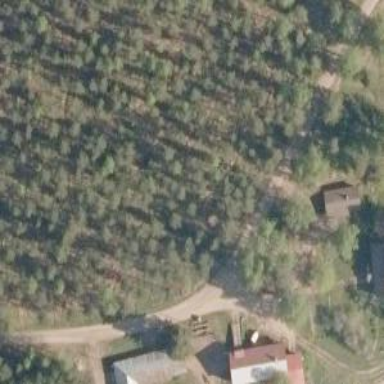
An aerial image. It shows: Farmyard area.